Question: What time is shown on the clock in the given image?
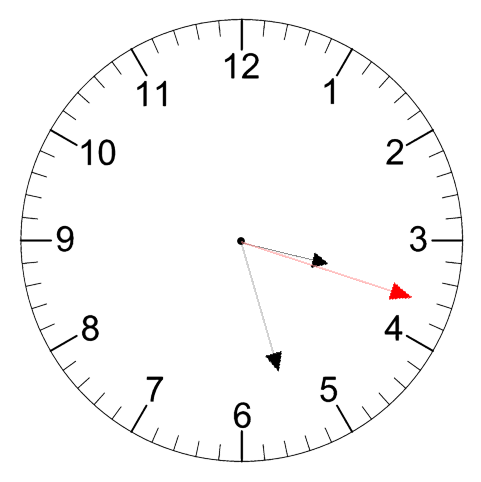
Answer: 03:27:18